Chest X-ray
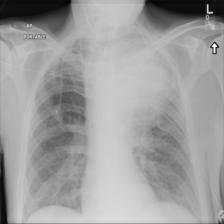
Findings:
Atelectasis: positive
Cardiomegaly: negative
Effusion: negative
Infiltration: positive
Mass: positive
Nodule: negative
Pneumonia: negative
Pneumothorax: negative
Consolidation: negative
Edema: negative
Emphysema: negative
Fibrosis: negative
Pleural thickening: negative
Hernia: negative